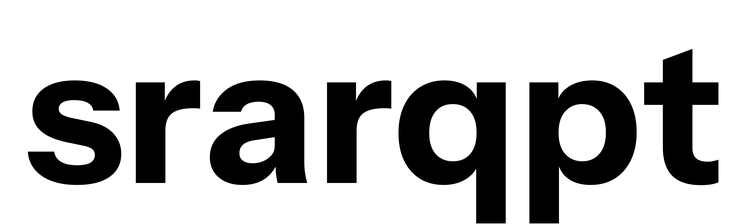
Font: InstrumentSans_Bold